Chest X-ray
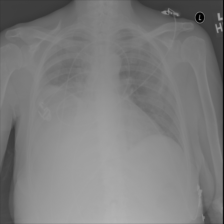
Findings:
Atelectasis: negative
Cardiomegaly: negative
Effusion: positive
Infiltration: negative
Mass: negative
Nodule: negative
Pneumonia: negative
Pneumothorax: negative
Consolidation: negative
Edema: negative
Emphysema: negative
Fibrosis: negative
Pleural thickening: negative
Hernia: negative